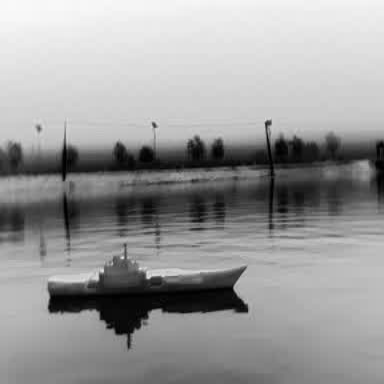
There is a warship in the infrared image.